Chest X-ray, PA view. Patient: 59 years old, sex M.
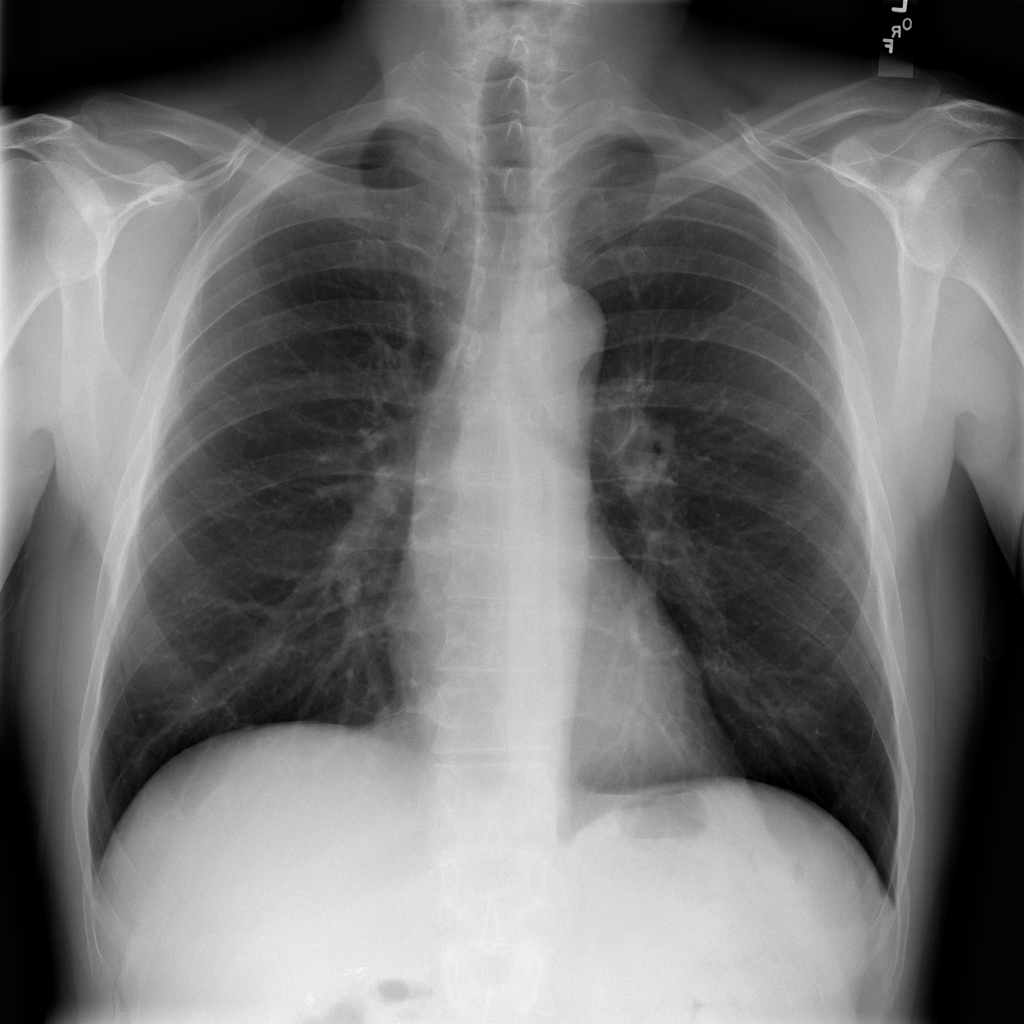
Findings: No Finding